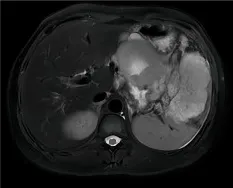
(D), after two cycles of immunotherapy, size of the tumor: 11.0x8.2cm.
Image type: radiology (mri)